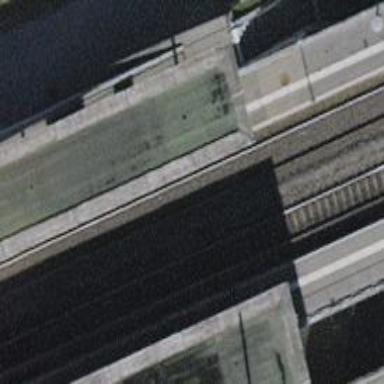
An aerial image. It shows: Public transport stop position along the railway.